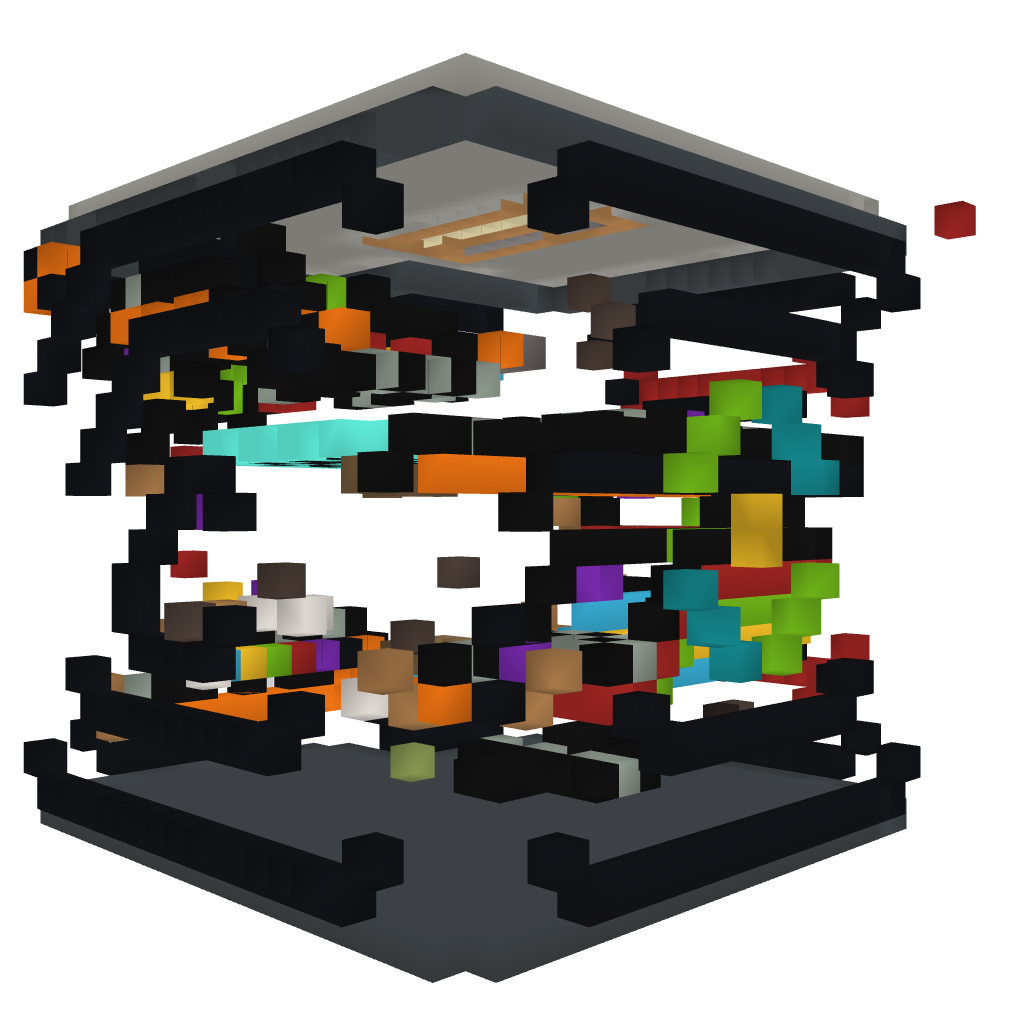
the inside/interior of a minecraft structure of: Electronic Connect Four